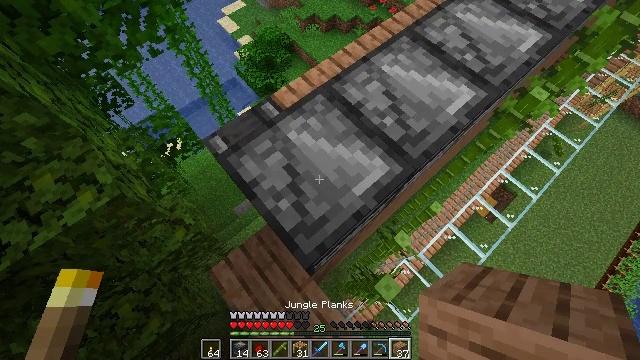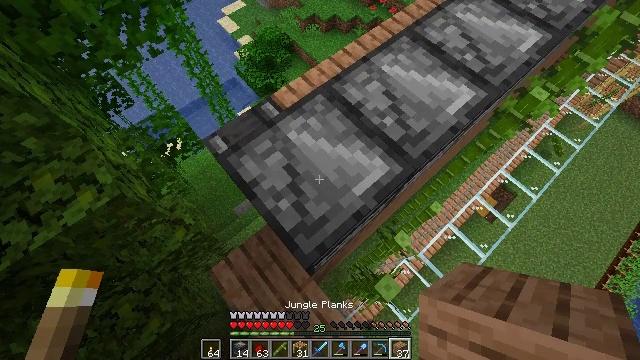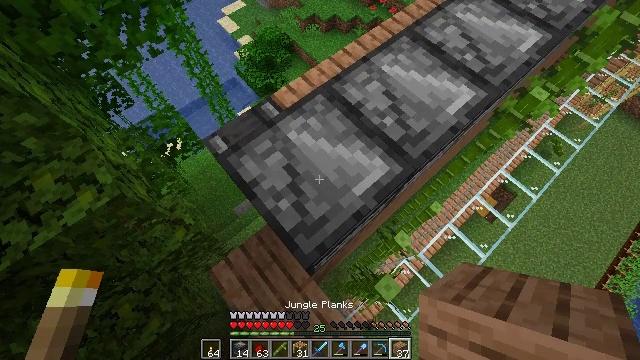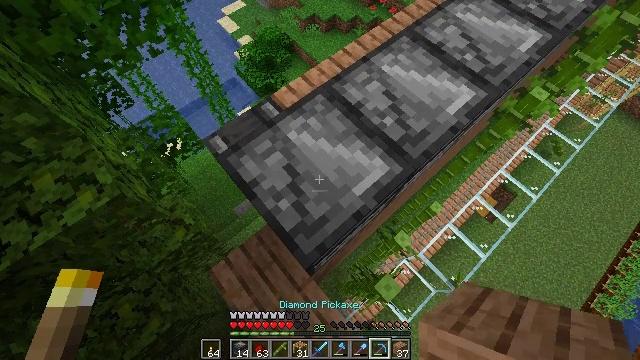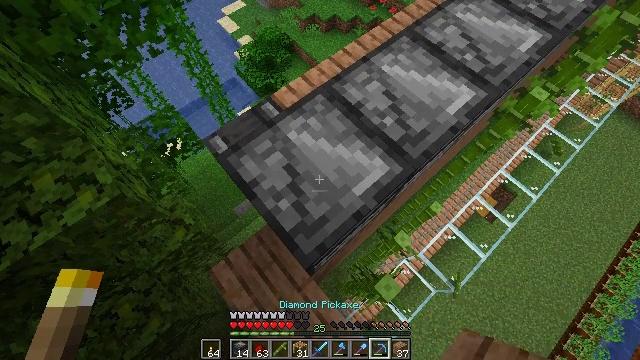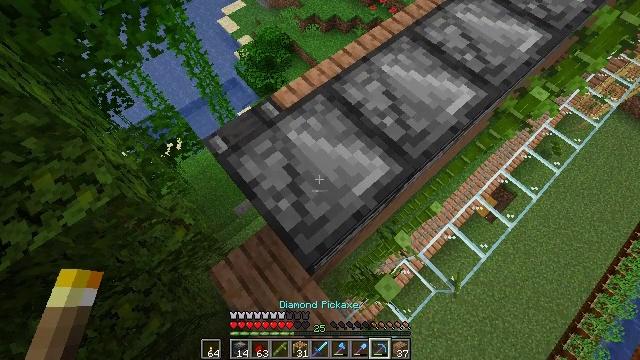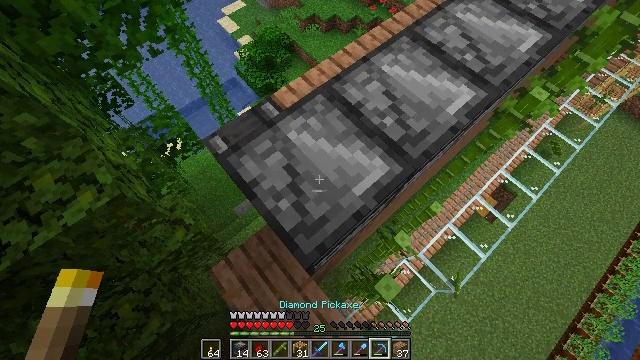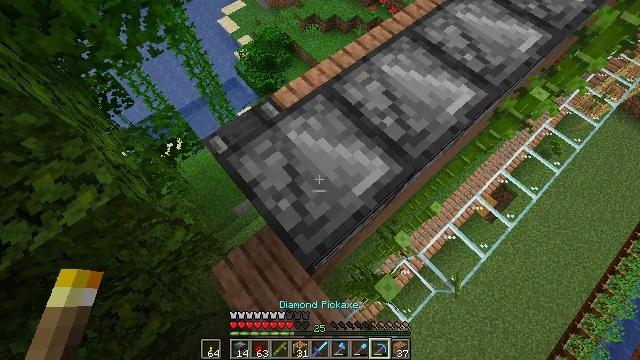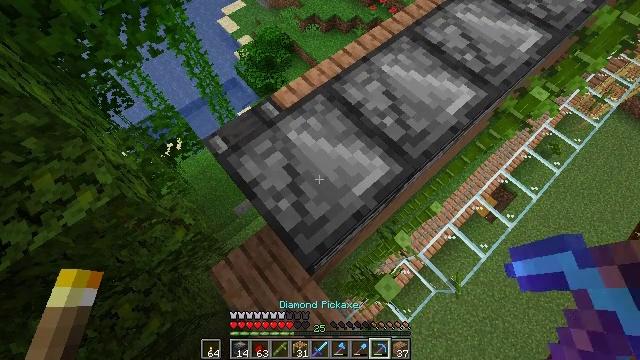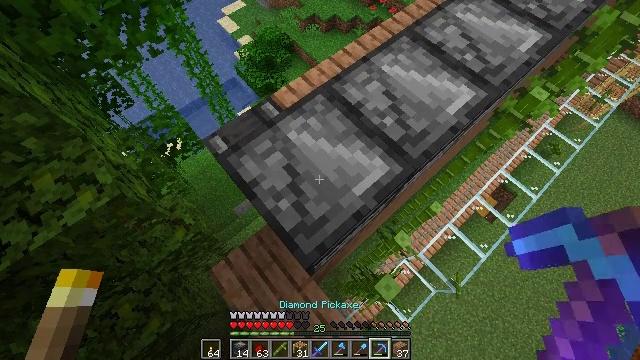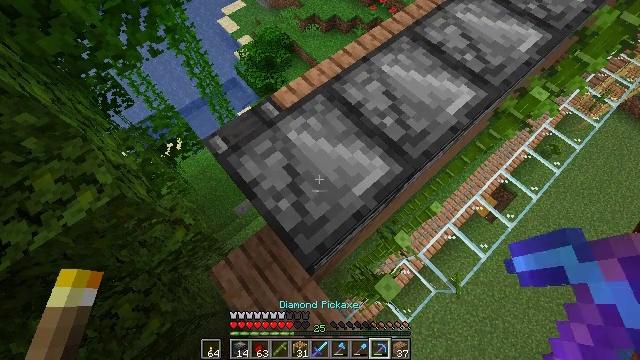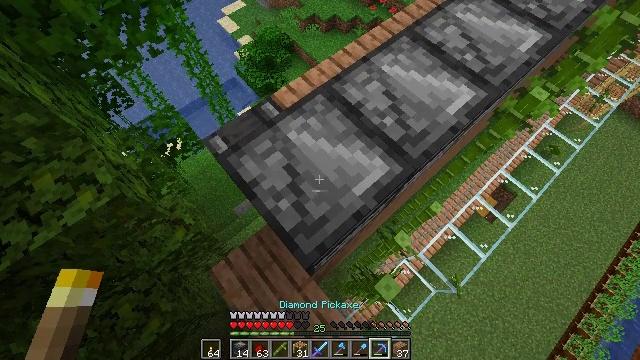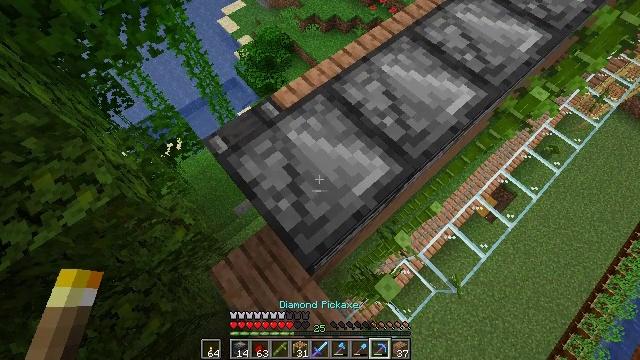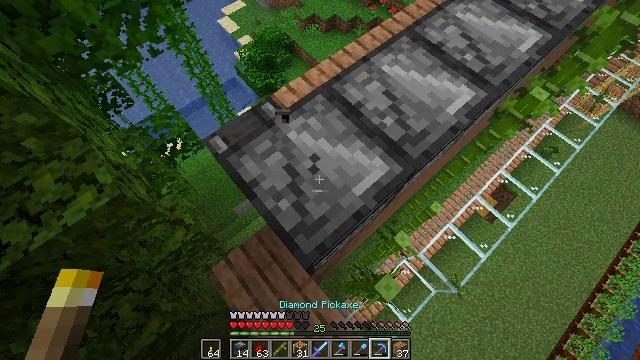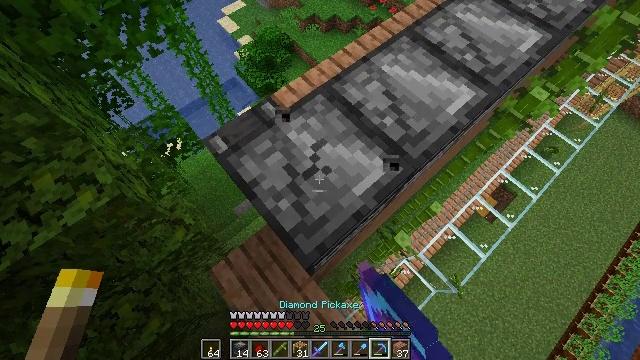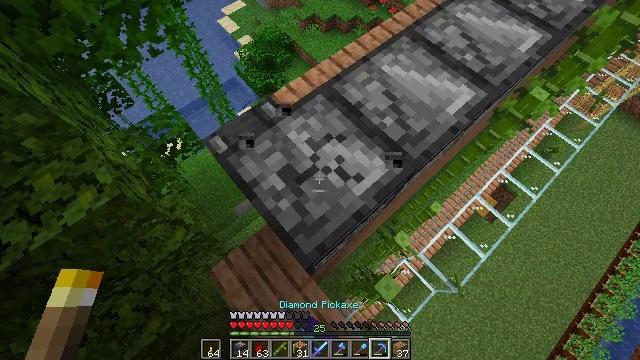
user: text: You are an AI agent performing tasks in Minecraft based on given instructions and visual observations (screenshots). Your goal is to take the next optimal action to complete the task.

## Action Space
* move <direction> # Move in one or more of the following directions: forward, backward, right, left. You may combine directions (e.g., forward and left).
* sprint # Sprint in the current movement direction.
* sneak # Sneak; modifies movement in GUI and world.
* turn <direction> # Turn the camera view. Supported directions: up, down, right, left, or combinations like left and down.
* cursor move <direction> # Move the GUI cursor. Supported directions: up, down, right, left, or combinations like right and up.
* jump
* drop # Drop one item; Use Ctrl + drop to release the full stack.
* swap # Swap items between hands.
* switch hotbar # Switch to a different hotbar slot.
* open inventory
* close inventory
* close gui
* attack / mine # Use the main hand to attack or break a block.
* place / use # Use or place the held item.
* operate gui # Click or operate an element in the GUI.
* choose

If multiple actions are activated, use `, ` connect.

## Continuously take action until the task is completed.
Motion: motion action
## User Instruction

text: Break the observer to move it.
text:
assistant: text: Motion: no_op
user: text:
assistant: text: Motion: no_op
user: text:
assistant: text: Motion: no_op
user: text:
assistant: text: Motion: no_op
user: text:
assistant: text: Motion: no_op
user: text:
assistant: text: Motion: no_op
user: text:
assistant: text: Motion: no_op
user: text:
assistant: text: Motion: no_op
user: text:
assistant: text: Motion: no_op
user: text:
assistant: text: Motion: no_op
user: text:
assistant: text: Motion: no_op
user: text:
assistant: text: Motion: no_op
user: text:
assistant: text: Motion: attack / mine
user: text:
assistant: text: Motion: attack / mine
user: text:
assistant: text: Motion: attack / mine
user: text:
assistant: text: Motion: attack / mine
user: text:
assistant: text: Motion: attack / mine
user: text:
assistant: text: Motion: attack / mine
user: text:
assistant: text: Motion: attack / mine
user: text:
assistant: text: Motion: attack / mine
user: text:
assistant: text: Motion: attack / mine
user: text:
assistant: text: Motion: attack / mine
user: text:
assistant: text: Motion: attack / mine
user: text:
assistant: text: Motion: attack / mine
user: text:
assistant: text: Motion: attack / mine
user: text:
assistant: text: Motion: attack / mine
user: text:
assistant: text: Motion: attack / mine
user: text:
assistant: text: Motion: turn right and up, attack / mine
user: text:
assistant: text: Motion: turn right and up, attack / mine
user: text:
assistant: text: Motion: turn right and up, attack / mine